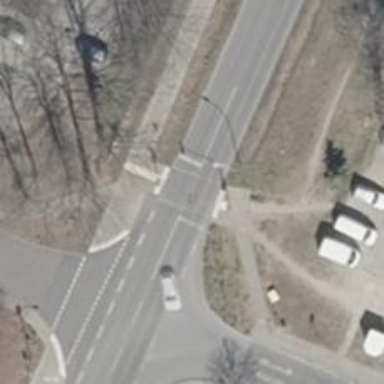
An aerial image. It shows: Traffic signals at road crossing.